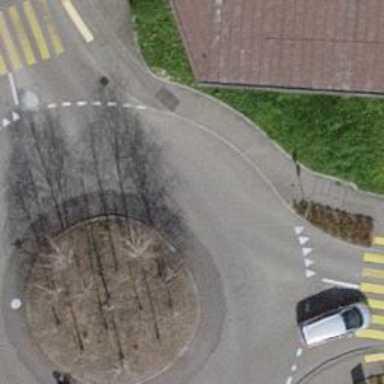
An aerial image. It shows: Tertiary road with asphalt surface leading to roundabout junction.